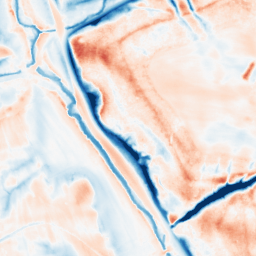
Category: multiscale
Decomposition family: dog_multiscale
Decomposition parameters: sigma_ratio: 1.6
n_scales: 6
base_sigma: 0.5
Upsampling method: sinc_hamming
Upsampling parameters: scale: 2
kernel_size: 16
Upsampling scale: 2